Question: My laravel project suddenly won't work and keeps displaying the following message when trying to access any page.
Any idea what might be wrong?!
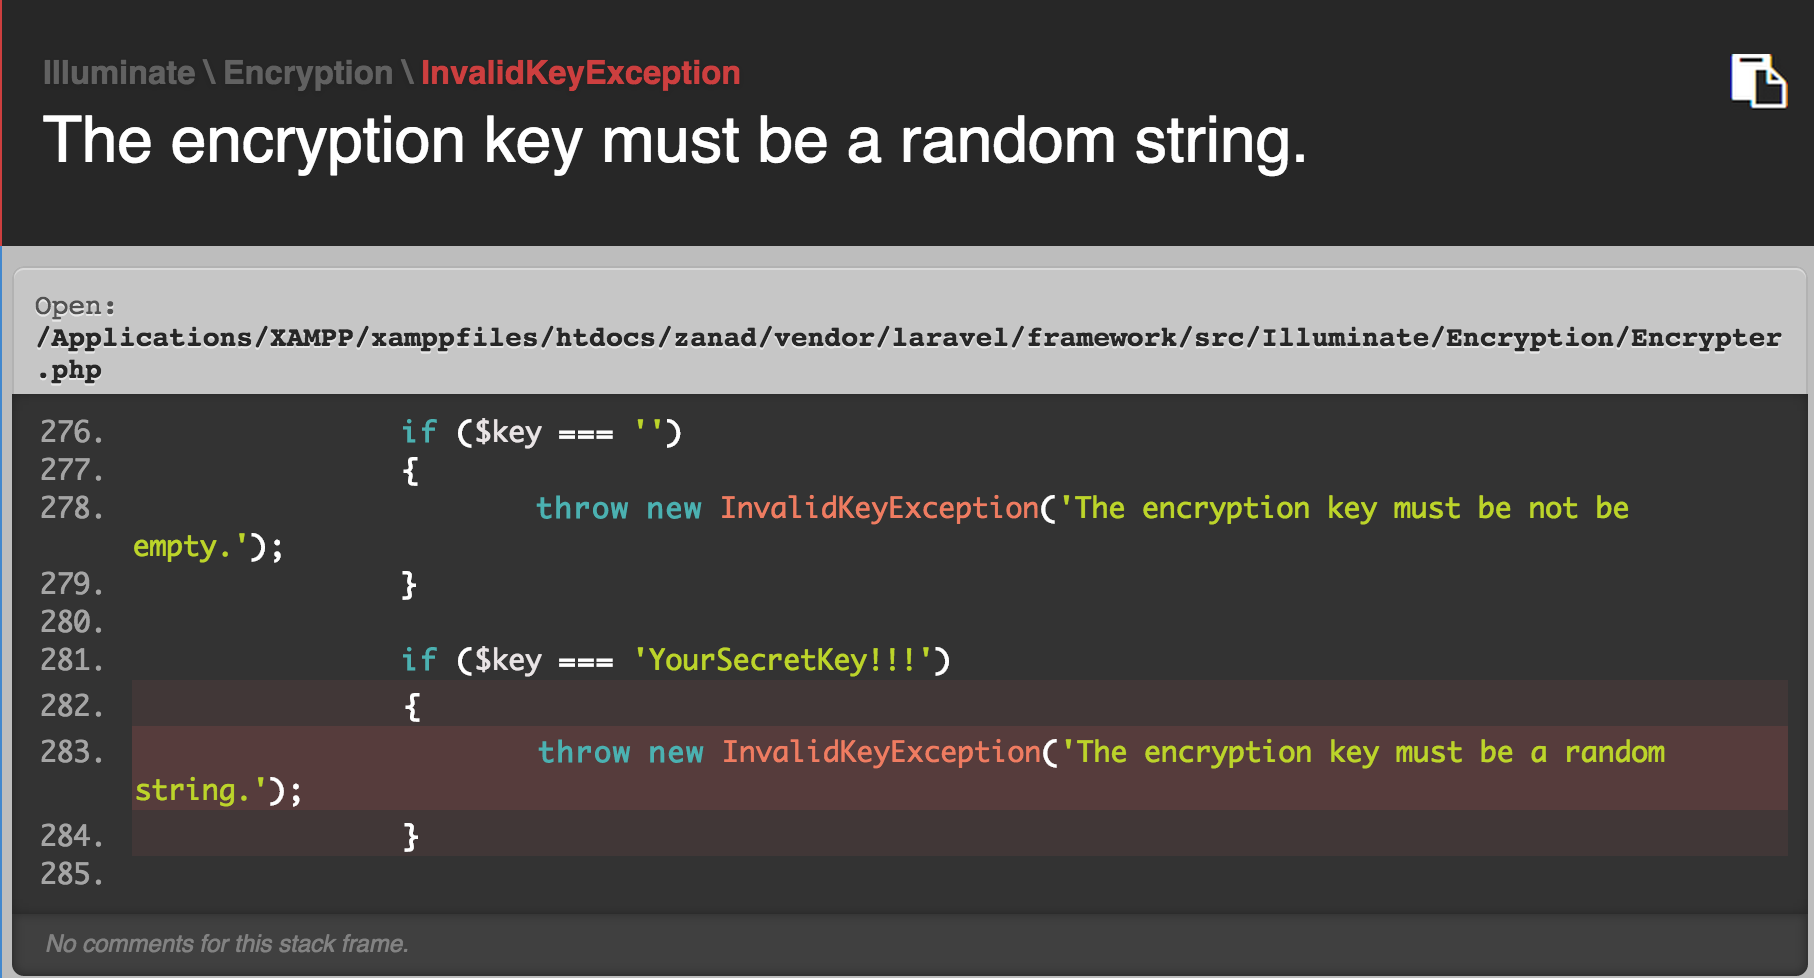
Answer: Have you tried changing the 'key' value in your app/config/app.php?
It looks like the system just started making sure you have it set to non default value.
UPDATE:
just updated my own copy of laravel (to 4.2.13) and tried this out - the error is thrown if you leave the key value set to default as I wrote earlier. Simply set it to 32 random character string and you should be good.